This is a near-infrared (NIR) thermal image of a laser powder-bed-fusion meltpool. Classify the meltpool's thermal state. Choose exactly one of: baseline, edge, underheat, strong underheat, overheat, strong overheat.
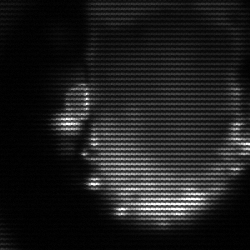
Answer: baseline